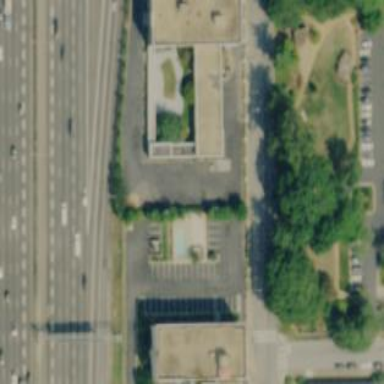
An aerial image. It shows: Hotel building suitable for tourism.